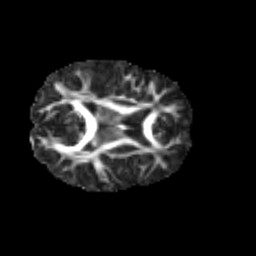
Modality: FA
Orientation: axial
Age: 8
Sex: female
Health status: healthy